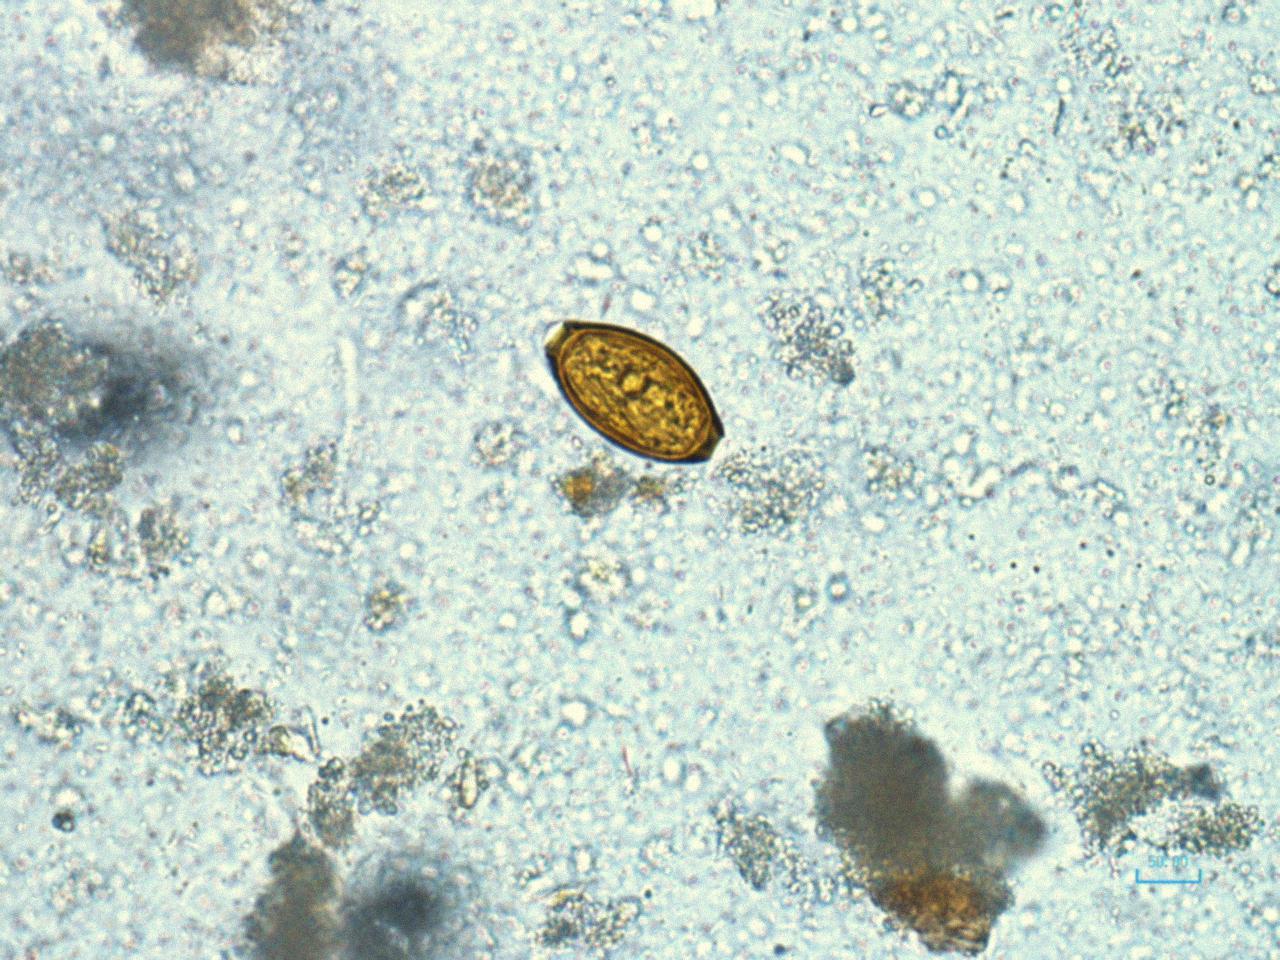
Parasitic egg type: Trichuris trichiura